Field crop: maize
Growth stage: 2
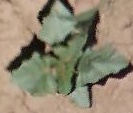
Species: datura